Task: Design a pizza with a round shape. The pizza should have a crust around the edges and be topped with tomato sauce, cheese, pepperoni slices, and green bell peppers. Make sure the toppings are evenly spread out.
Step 392:
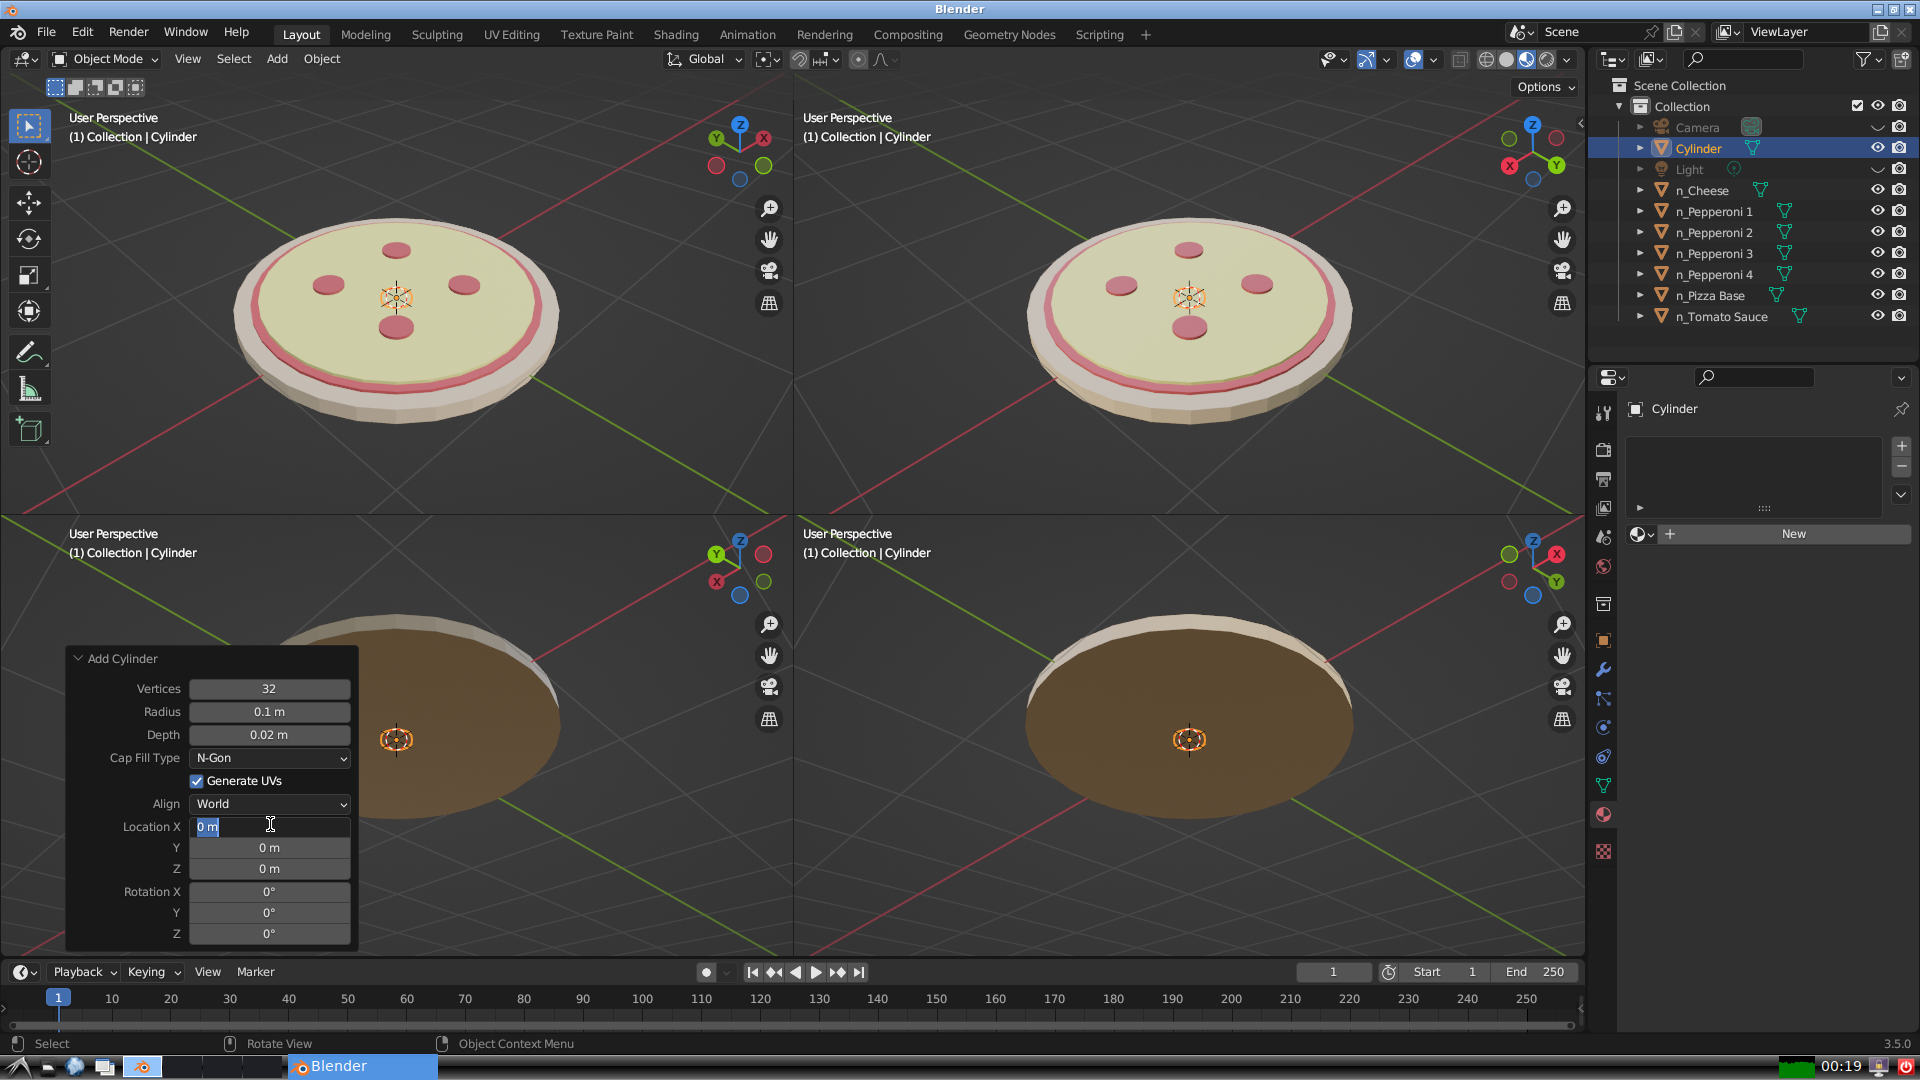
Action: input_text: 0.5